Question: I recently updated my android SDK platform, since the update when i try to generate a signed APK in intelliJ idea i get no error in compilation and packaging process (even proguard works fine) but no apk file is generated in the destination. I am able to run my app on emulator and devices, means that debug apk is generated correctly.
I tried cleaning and rebuilding, no luck. I thought that this might be a problem with project settings, so i tried to generate APKs for other android projects or even an empty Hello World project, the problem still exists.
Is there any log files or other things that i can post here to help clarify the problem?

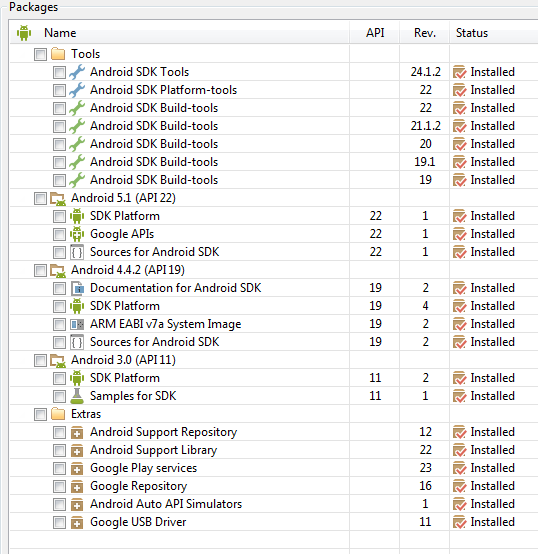
Answer: Well, this was an irrelevant (to android SDK) problem that i was struggling with last two days.
The problem solved by removing following directory:
'''
%HOME%\.IntelliJIdea14\system\caches
'''